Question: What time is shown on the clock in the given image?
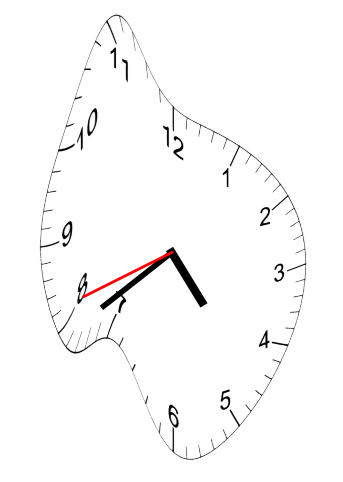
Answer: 04:38:41